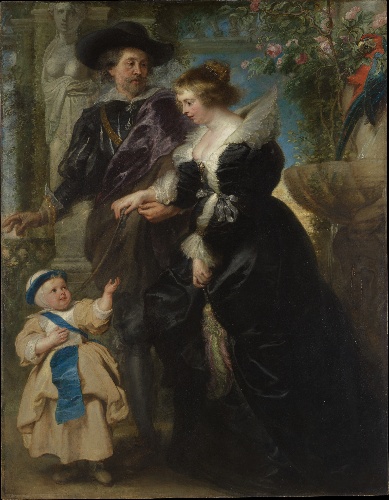
Title: Rubens, Helena Fourment (1614–1673), and Their Son Frans (1633–1678)
Artist: Peter Paul Rubens
Artist bio: Flemish, Siegen 1577–1640 Antwerp
Date: ca. 1635
Object type: Painting
Classification: Paintings
Medium: Oil on wood
Dimensions: 80 1/4 x 62 1/4 in. (203.8 x 158.1 cm)
Department: European Paintings
Credit line: Gift of Mr. and Mrs. Charles Wrightsman, in honor of Sir John Pope-Hennessy, 1981
Accession year: 1981
Repository: Metropolitan Museum of Art, New York, NY
Tags: Boys|Men|Portraits|Self-portraits|Women|Parrots|Family|Couples